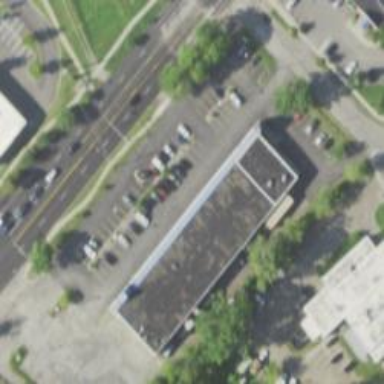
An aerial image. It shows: Convenience shop.